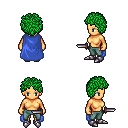
a pixel art fantasy rpg character, female body template, human, tanned skin, blue cape, teal pants, green curly afro hairstyle, metal boots, dagger, four views (front, back, left, right), 2x2 character sprite sheet, small pixel art, hard edges, no anti-aliasing